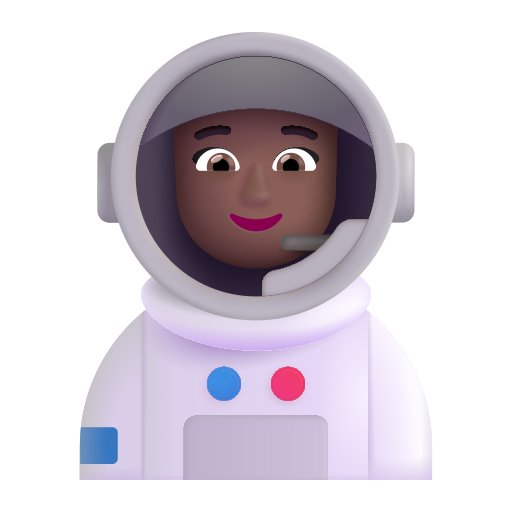
woman astronaut color  dark